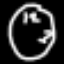
Label: clock